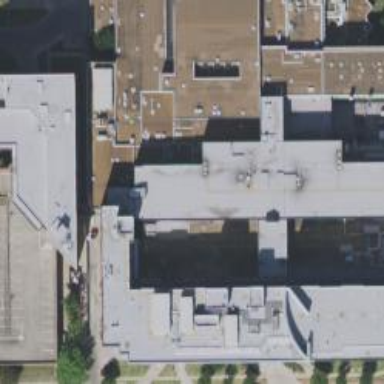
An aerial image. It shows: Hospital building.